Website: lowes
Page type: newsletter-management
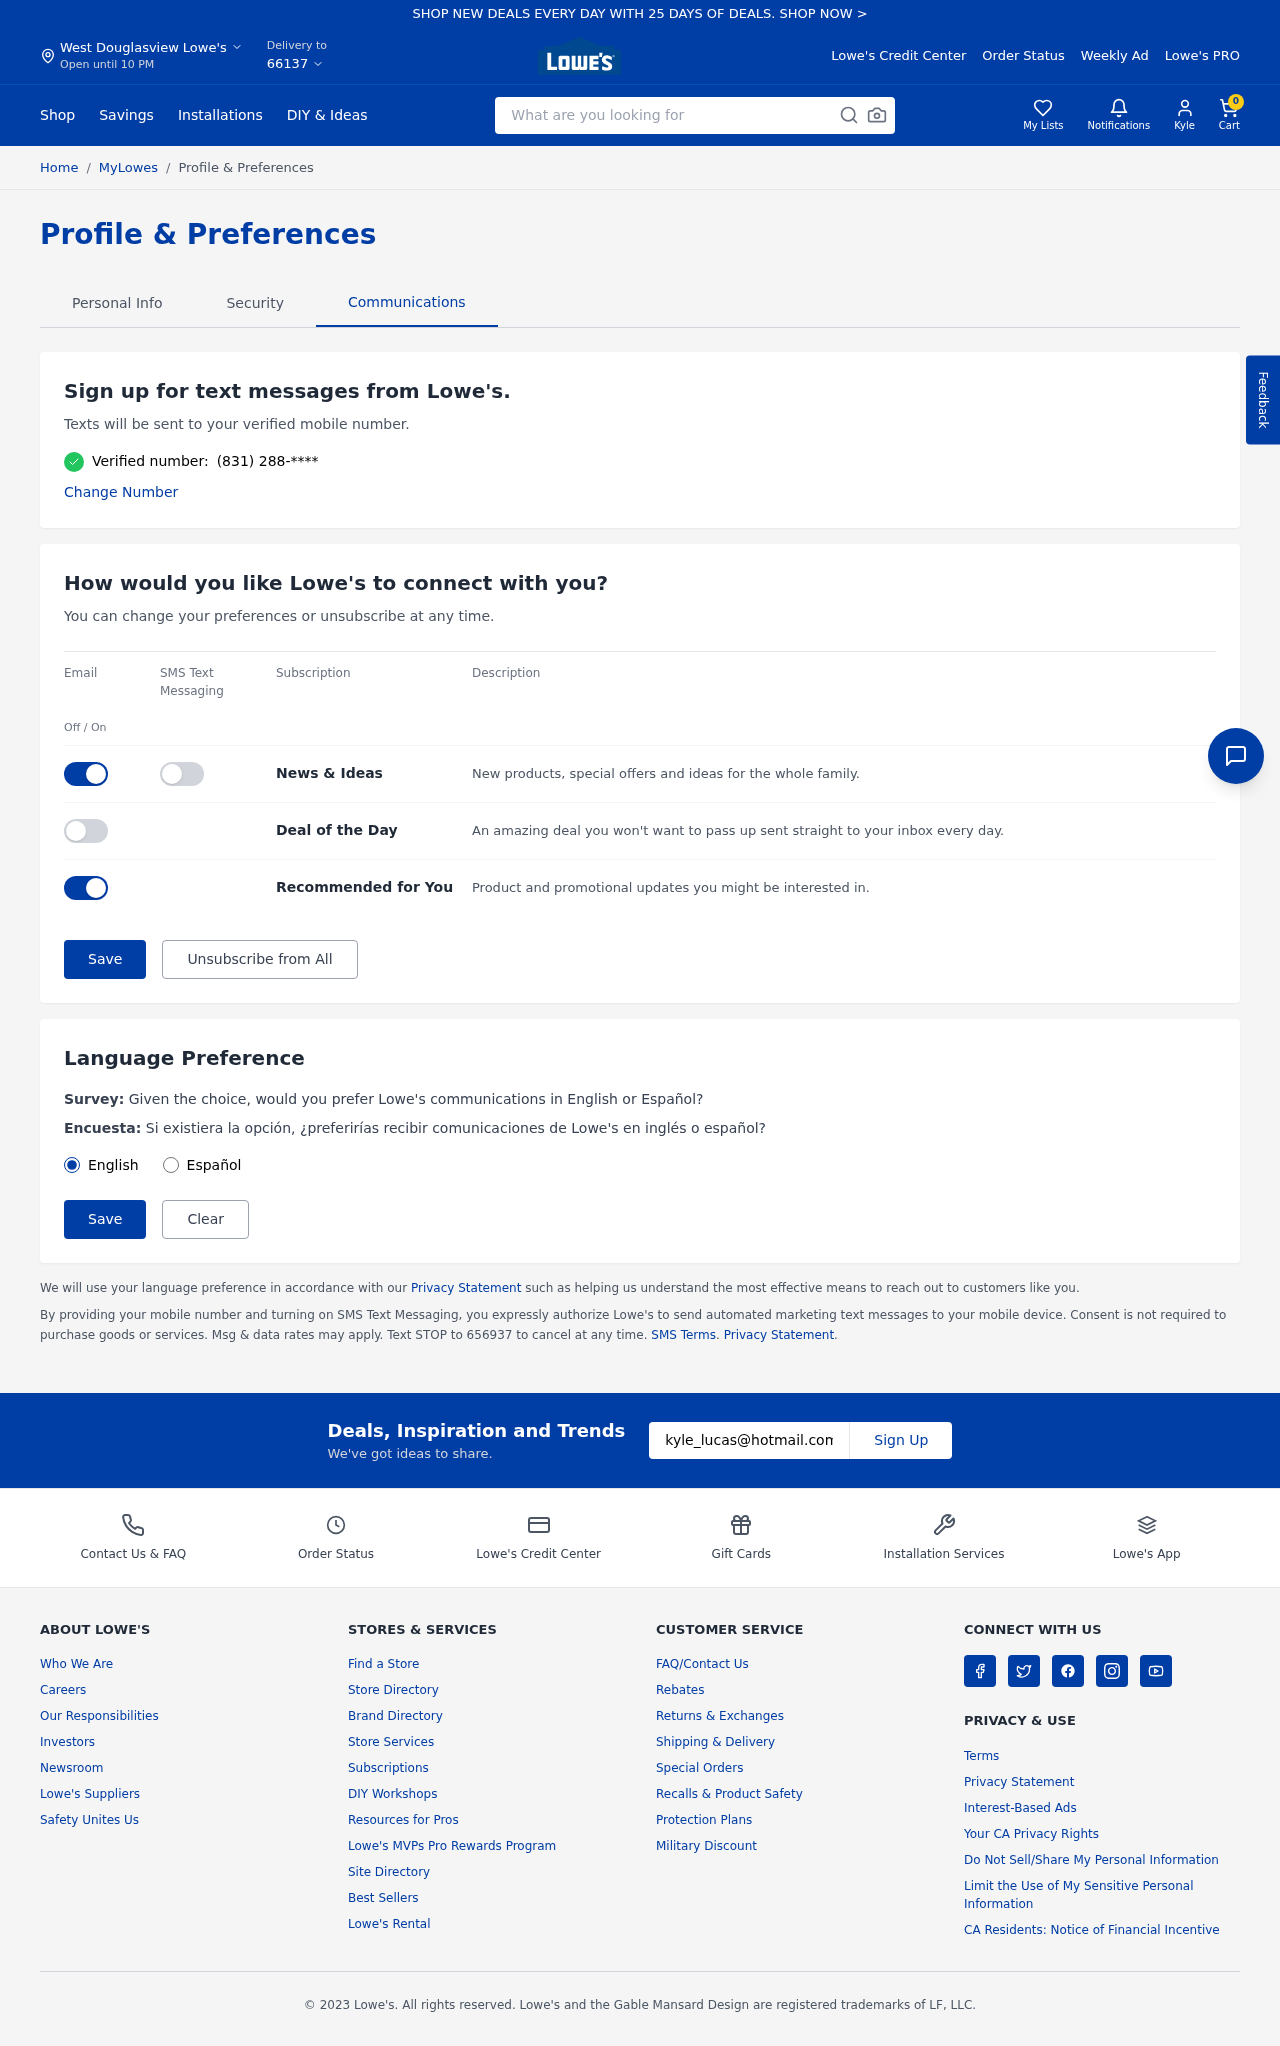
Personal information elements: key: PII_CITY
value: West Douglasview
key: PII_EMAIL
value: kyle_lucas@hotmail.com
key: PII_FIRSTNAME
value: Kyle
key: PII_POSTCODE
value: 66137
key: PII_PHONE
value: (831) 288
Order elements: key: ORDER_NUM_ITEMS
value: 0
Search elements: key: HEADER_SEARCH
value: What are you looking for